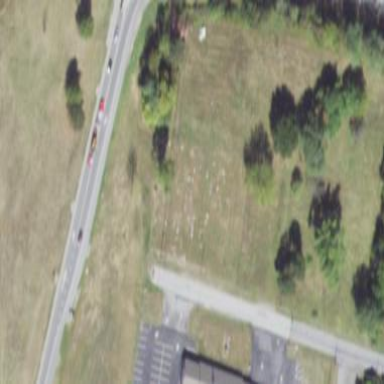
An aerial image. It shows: Cemetery.